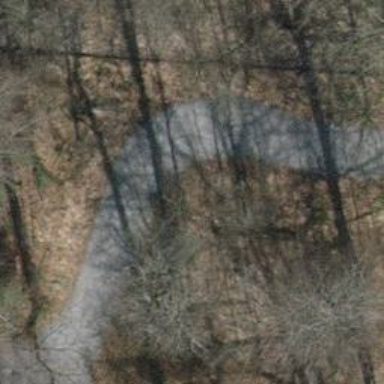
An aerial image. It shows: Footway with fine gravel surface.